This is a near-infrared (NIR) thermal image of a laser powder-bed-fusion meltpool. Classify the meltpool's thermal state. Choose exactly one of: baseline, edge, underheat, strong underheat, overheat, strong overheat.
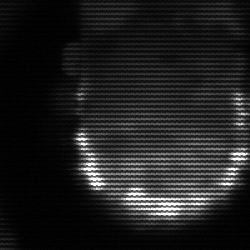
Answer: baseline